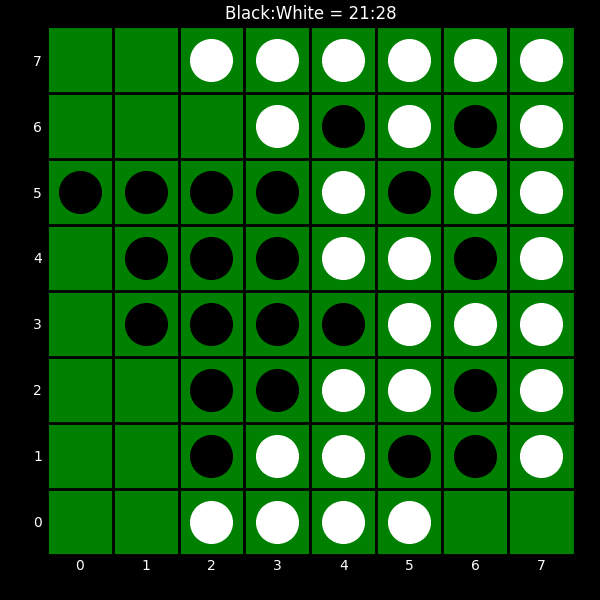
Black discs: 21
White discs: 28